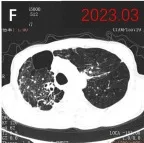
Chest CT findings. Subsequent chest CTs showed sustained PR of the tumor. PR, partial response.
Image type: radiology (ct)